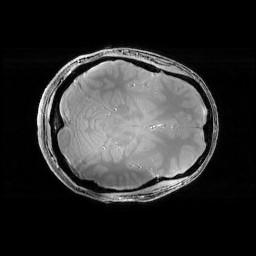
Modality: PDw
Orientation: axial
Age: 23
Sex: female
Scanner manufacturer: siemens
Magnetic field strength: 6.98 T
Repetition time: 1.3 s
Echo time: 0.00231 s